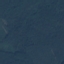
Label: Forest